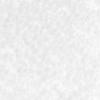
Label: no_change